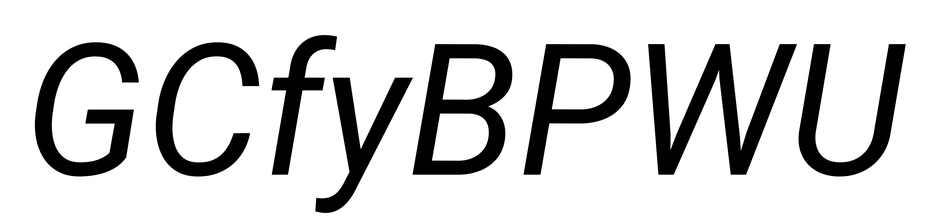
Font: Roboto-Italic_Italic